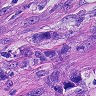
Metastatic tissue present: yes